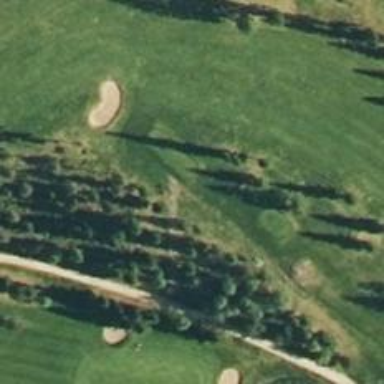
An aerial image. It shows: Pathway for golfing.